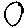
Label: circle